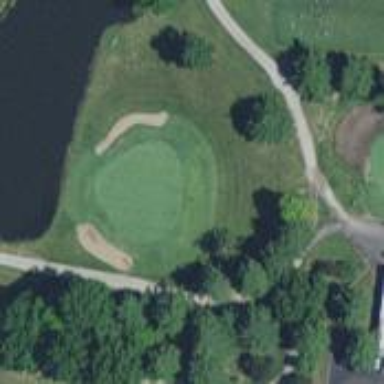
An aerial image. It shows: View of golf hole.